Interaction volume radius: 5 \u00c5
Interaction volume height: 20 \u00c5
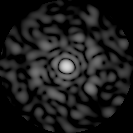
Disorder parameter: 0.8621